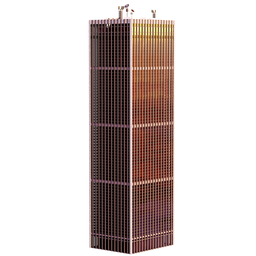
Label: architecture